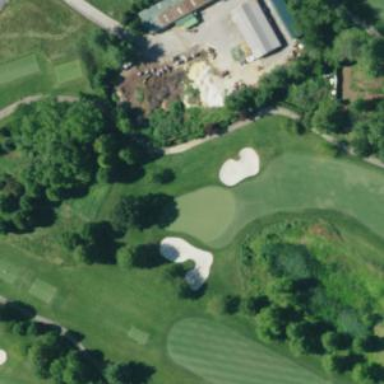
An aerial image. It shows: View of golf hole.